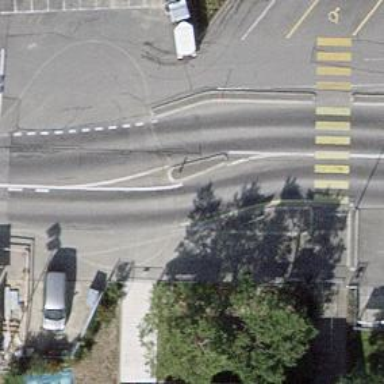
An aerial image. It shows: Traffic calming island.